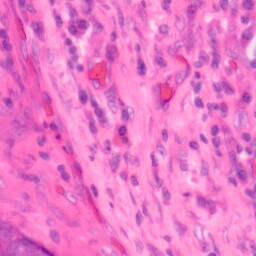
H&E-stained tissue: Colon